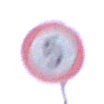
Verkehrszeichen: Geschwindigkeit5
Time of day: Midday
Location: Outdoor (Nature)
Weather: PartlyCloudy
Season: NotSpecified
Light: Natural